Question: I'm trying to fix a problem with a file download that isn't working in IE from an ASP.NET MVC application.
The controller action looks something like this:
'''
[HttpGet]
[OutputCache(Duration = 0, NoStore = true, VaryByParam = "*")]
public FileResult GetTemplate(int id)
{
var data = GetData(id);
return File(Encoding.ASCII.GetBytes(data), MimeType.Csv.Type, "template.csv");
}
'''
The download is initiated using a 'window.open()' call in javascript. It works fine in Firefox, but not IE.

If I remove the 'OutputCache' attribute then it works fine in IE.
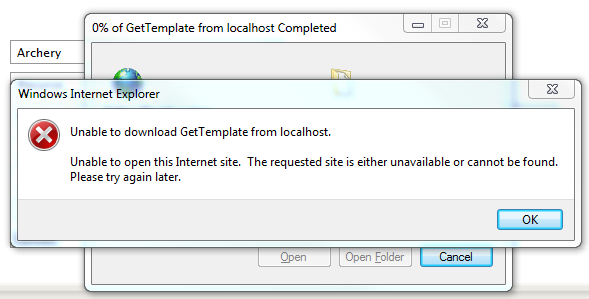
Answer: To answer your final question, you are looking for an explanation, here it is:
<URL>
This is effectively a bug in IE.